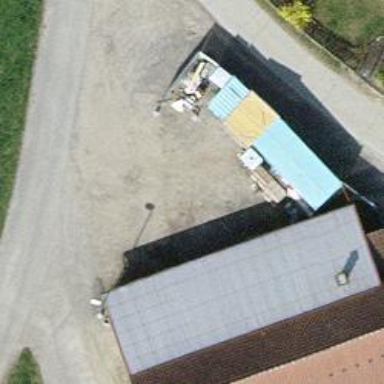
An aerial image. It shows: Recycling centre providing amenities for recycling.